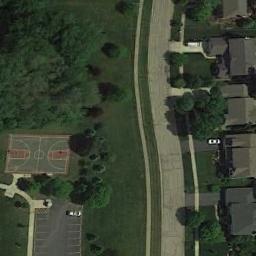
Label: basketball_court